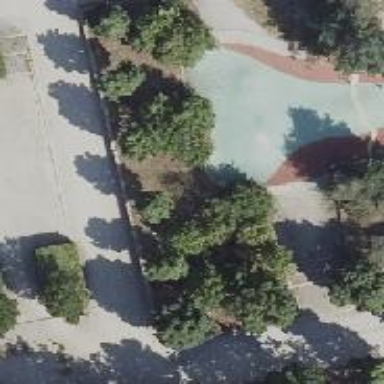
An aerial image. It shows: Park with broadleaved deciduous trees.